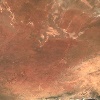
Label: land